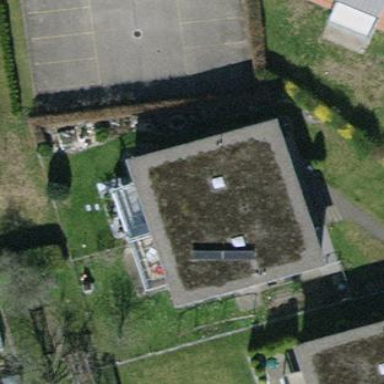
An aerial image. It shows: Building with flat roof.